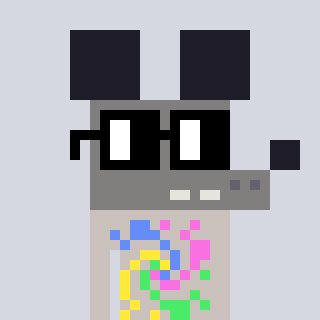
a pixel art character with square black glasses, a mouse-shaped head and a foggrey-colored body on a cool background